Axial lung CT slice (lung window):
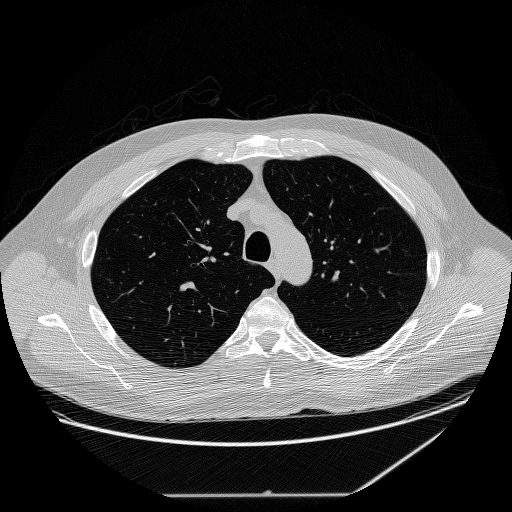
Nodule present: no